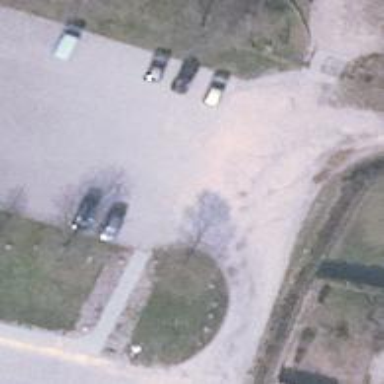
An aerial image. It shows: Compacted parking aisle service road.